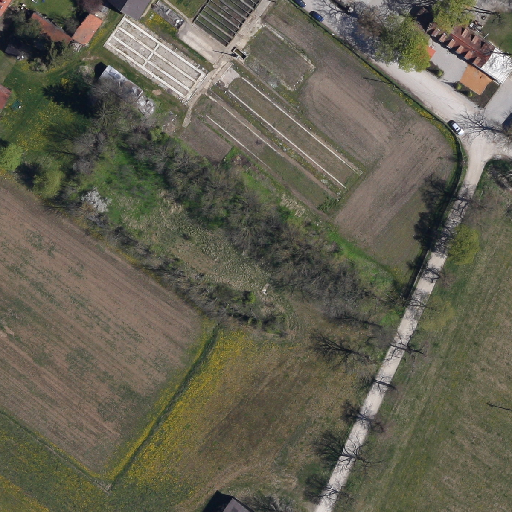
Referring expression: building along the road